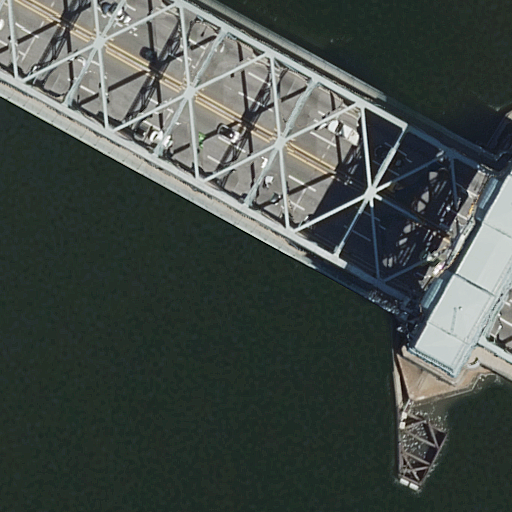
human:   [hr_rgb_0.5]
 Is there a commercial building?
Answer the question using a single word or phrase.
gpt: no

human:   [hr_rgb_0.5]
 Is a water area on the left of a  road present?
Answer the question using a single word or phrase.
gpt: no

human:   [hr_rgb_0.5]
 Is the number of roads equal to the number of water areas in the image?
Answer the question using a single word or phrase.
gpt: no

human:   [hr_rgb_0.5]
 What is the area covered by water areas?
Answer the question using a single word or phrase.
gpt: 10636m2

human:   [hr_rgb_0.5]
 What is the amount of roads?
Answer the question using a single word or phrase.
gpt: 4

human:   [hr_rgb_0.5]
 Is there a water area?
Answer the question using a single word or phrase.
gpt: yes

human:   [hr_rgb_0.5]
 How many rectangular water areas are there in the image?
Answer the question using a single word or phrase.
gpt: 1

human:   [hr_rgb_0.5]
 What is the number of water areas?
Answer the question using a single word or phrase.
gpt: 1

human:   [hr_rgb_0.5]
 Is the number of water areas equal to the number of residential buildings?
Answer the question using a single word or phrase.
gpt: no

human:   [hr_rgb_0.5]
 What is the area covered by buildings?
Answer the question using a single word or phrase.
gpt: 0m2

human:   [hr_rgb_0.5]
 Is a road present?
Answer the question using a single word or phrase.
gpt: yes

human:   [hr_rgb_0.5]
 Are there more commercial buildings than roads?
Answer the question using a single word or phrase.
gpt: no

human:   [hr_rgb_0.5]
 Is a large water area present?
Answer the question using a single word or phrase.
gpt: yes

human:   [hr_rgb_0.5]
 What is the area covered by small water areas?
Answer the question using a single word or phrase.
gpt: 0m2

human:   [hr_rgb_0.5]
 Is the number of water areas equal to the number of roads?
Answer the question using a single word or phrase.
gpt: no

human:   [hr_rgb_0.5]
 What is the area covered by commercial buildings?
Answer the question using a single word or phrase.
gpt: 0m2

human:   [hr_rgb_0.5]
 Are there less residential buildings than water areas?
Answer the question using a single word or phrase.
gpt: yes

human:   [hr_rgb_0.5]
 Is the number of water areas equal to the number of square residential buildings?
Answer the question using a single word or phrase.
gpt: no

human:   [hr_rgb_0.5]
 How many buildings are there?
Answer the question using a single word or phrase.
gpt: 0

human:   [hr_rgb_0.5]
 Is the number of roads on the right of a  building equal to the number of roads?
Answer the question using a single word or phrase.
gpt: no

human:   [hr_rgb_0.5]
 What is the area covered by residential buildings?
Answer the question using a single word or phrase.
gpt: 0m2

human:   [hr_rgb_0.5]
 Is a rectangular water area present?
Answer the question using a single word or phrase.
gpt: yes

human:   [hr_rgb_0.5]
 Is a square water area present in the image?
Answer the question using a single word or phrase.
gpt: no

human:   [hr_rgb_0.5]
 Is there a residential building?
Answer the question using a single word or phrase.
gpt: no

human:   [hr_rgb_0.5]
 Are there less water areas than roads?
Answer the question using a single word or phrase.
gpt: yes

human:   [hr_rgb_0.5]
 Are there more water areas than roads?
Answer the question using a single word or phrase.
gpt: no

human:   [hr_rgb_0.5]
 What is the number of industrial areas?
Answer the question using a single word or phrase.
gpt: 0

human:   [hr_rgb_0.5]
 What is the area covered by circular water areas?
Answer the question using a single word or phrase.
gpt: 0m2

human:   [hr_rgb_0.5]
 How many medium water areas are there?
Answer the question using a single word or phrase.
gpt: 0

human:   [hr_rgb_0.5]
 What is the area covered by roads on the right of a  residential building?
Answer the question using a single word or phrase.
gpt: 0m2

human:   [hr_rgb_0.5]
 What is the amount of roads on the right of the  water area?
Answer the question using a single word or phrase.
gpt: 0

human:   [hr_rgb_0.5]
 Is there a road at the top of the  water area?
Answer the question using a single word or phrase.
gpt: yes

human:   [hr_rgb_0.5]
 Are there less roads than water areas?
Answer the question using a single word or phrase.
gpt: no

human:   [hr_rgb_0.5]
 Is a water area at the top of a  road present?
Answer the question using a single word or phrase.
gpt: no

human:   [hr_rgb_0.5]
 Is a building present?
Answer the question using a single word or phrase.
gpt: no

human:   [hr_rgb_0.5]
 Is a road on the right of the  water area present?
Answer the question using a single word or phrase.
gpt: no

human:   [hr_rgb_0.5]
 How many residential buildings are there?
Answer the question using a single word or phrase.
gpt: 0

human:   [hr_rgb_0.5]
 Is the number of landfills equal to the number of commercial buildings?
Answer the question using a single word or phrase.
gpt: yes

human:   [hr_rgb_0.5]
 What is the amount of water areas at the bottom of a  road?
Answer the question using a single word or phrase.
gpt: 0

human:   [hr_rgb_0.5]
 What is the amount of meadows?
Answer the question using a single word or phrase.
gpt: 0

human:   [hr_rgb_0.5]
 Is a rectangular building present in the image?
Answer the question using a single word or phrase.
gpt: no

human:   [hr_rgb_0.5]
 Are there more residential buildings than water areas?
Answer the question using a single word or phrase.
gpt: no

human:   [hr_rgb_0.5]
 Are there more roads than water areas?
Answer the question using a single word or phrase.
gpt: yes

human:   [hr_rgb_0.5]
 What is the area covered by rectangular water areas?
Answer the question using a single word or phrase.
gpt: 10636m2

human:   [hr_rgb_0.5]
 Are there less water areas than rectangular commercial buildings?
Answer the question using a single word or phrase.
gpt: no

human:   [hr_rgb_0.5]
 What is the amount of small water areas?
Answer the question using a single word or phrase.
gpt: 0

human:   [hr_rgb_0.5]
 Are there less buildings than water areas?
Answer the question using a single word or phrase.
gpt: yes

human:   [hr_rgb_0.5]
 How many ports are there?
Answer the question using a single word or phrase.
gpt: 0

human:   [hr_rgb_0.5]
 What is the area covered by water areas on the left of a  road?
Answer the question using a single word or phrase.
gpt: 0m2

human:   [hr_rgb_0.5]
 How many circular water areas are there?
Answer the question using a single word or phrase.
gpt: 0

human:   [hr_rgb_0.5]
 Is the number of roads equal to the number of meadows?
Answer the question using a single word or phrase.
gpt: no

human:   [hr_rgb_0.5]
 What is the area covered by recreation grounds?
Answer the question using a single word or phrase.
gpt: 0m2

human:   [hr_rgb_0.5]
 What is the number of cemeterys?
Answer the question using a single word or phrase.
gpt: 0

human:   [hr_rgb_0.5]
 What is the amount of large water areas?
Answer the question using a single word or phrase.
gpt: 1

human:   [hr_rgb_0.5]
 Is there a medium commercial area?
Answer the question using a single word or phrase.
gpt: no

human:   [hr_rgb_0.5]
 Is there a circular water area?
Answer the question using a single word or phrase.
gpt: no

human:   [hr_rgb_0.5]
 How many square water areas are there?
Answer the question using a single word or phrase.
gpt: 0

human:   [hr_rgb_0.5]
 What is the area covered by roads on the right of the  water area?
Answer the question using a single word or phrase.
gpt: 0m2

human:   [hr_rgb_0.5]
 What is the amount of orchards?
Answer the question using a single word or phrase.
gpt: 0

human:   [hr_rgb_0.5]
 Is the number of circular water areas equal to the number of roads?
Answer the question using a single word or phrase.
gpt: no

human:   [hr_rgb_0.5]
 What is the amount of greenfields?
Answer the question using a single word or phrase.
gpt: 0

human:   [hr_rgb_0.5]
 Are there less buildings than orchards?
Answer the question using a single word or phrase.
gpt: no

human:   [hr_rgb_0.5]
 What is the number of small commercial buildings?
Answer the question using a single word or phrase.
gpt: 0

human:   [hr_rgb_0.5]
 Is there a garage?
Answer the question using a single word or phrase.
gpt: no